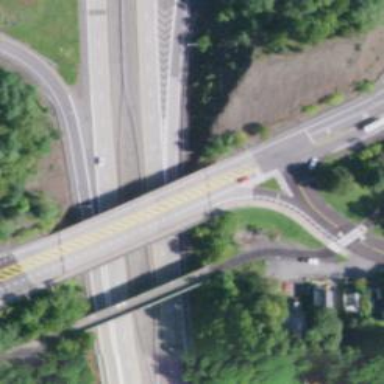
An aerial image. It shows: Primary link highway.